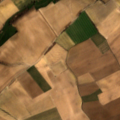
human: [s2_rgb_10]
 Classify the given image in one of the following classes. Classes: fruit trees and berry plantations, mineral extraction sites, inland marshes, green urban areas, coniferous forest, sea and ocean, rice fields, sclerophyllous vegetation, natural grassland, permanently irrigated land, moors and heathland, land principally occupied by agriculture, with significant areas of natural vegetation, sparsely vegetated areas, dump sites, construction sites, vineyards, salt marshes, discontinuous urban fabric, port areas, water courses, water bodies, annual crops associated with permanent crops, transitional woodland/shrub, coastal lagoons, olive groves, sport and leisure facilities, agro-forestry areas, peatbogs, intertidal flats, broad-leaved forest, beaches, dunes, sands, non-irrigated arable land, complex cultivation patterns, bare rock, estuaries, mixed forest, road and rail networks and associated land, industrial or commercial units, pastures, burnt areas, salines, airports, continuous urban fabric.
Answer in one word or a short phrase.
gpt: non-irrigated arable land, pastures, complex cultivation patterns